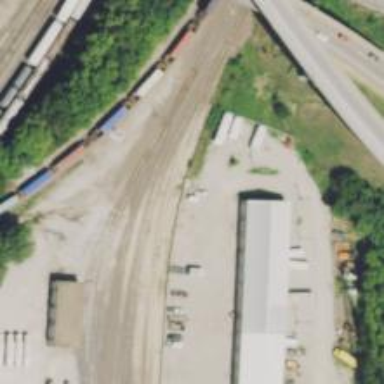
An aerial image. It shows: Railway yard used for servicing trains.